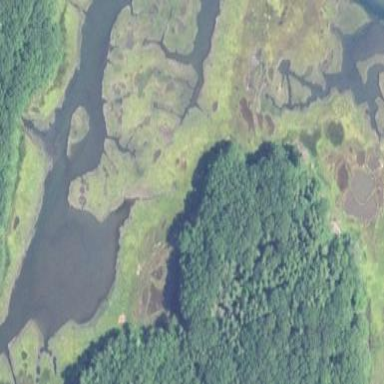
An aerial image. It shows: Tidal saltmarsh wetland.